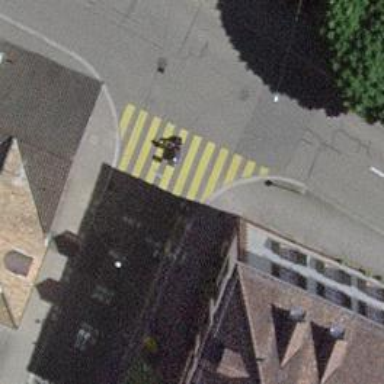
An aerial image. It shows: Marked crossing on the road.